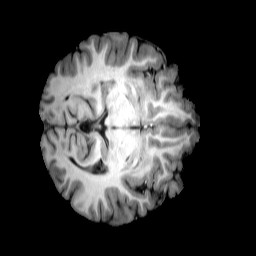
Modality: T1w
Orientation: axial
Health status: ill
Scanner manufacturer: siemens
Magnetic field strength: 3 T
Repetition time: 2 s
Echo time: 0.00303 s